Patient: sex M, age 64
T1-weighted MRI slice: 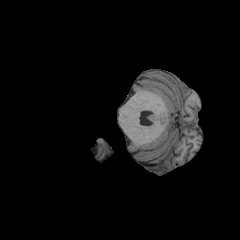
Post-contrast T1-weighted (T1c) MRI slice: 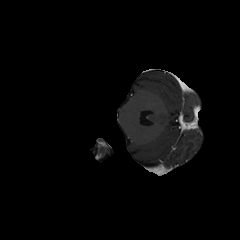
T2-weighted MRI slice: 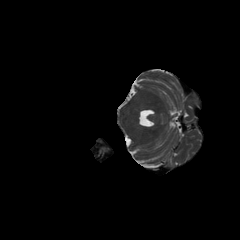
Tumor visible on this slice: no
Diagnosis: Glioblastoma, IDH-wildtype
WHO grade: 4